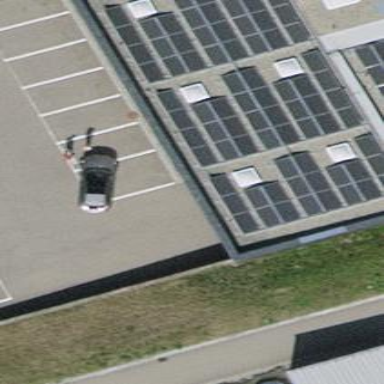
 consisting of solar photovoltaic panels."